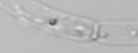
Label: Guinardia_striata